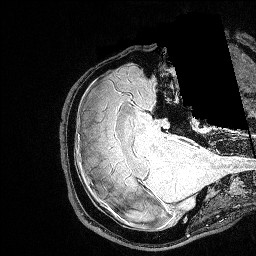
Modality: FLASH
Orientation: axial
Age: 31
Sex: male